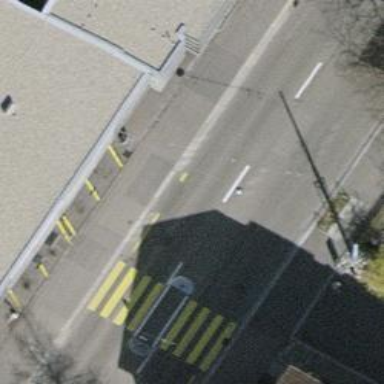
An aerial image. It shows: Secondary road with asphalt surface. There are sidewalks on both sides of the road. Trolley wires are visible above the road.